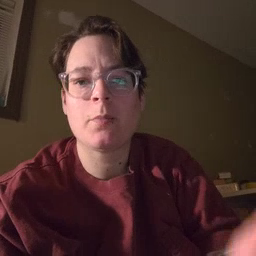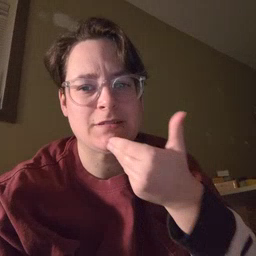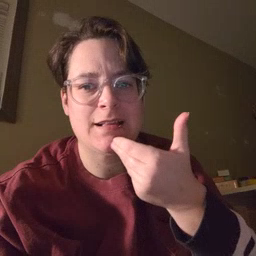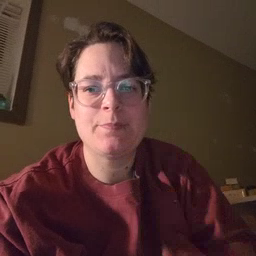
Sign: pizza